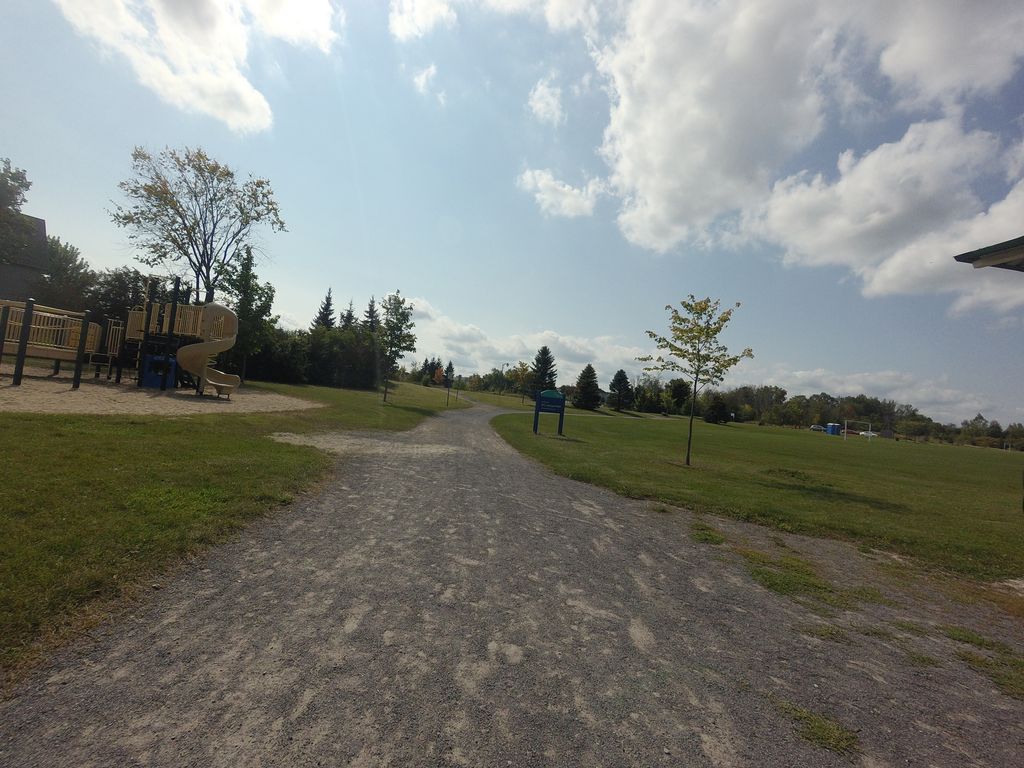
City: ottawa-gatineau